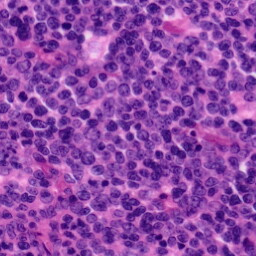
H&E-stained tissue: Tonsil